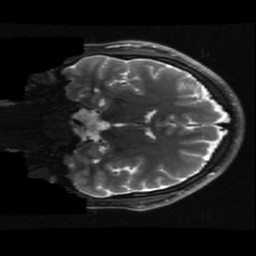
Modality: T2w
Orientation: coronal
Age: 29
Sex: male
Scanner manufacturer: ge
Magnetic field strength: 3 T
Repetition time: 7 s
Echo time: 0.09794 s